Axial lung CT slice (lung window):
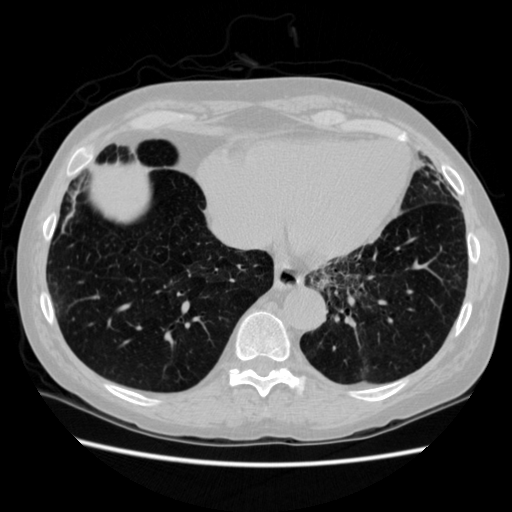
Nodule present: no